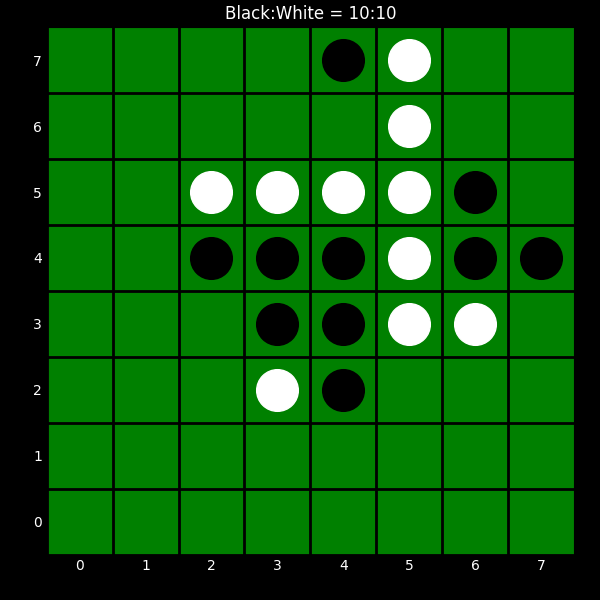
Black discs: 10
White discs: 10